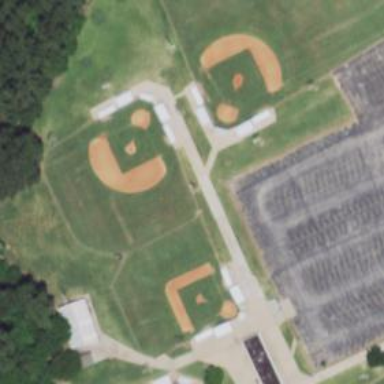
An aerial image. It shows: Baseball pitch for leisure land activities.